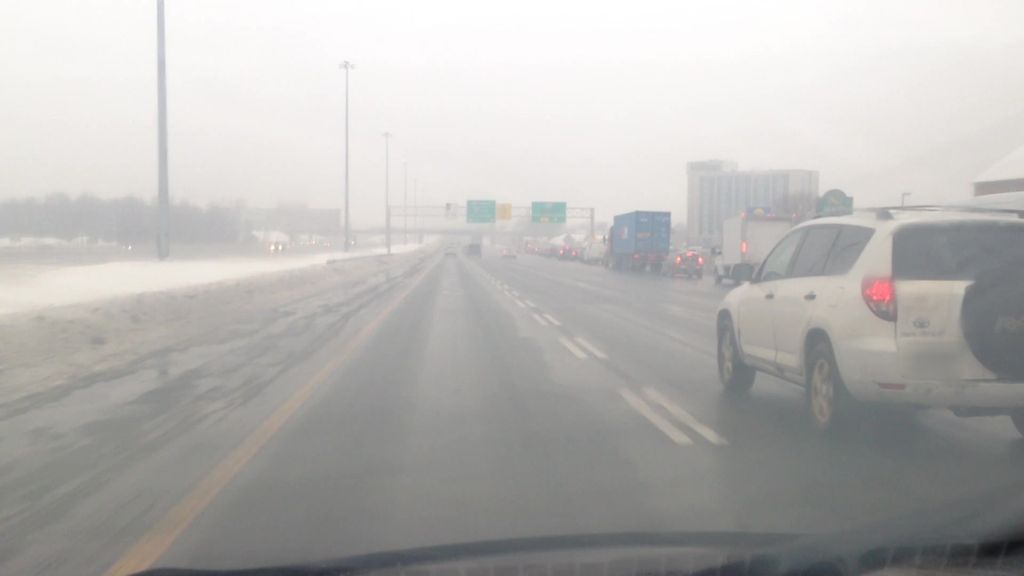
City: montreal